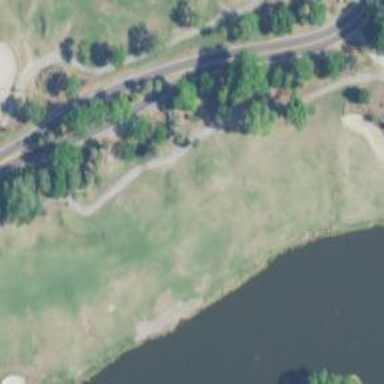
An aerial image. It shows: Path for both roads and golfers.